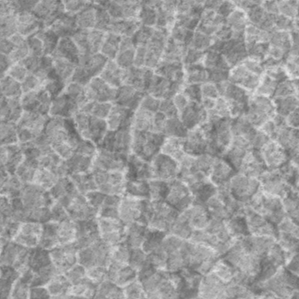
Label: frost